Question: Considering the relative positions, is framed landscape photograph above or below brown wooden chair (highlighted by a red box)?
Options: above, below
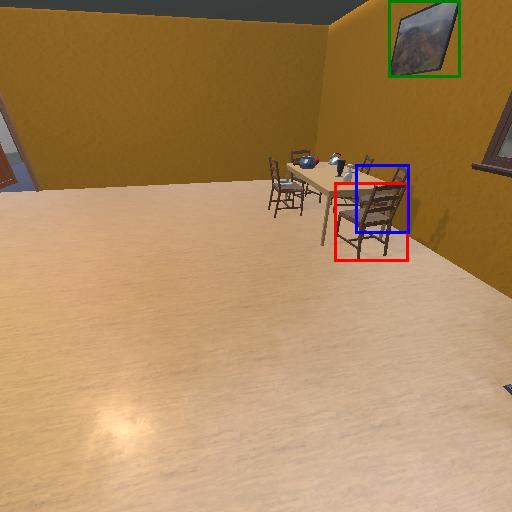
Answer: above